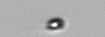
Label: nanoplankton_mix